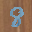
Label: 8